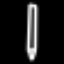
Label: pencil